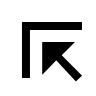
Cursor type: resize_nw
OS/theme: linux-notwaita
Variant: black